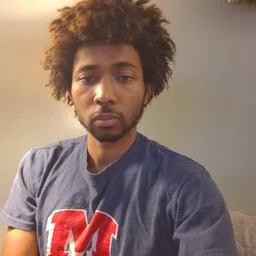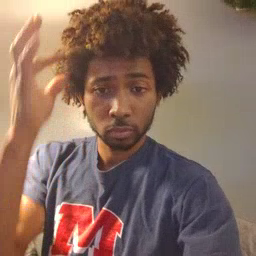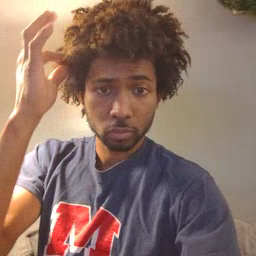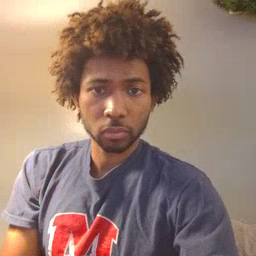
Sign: hair